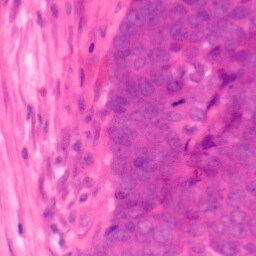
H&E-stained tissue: Colon